Question: Given the schedule below, what is the maximum total time (in minutes) a person can spend in lectures? All time nodes are integer multiples of 10 minutes.
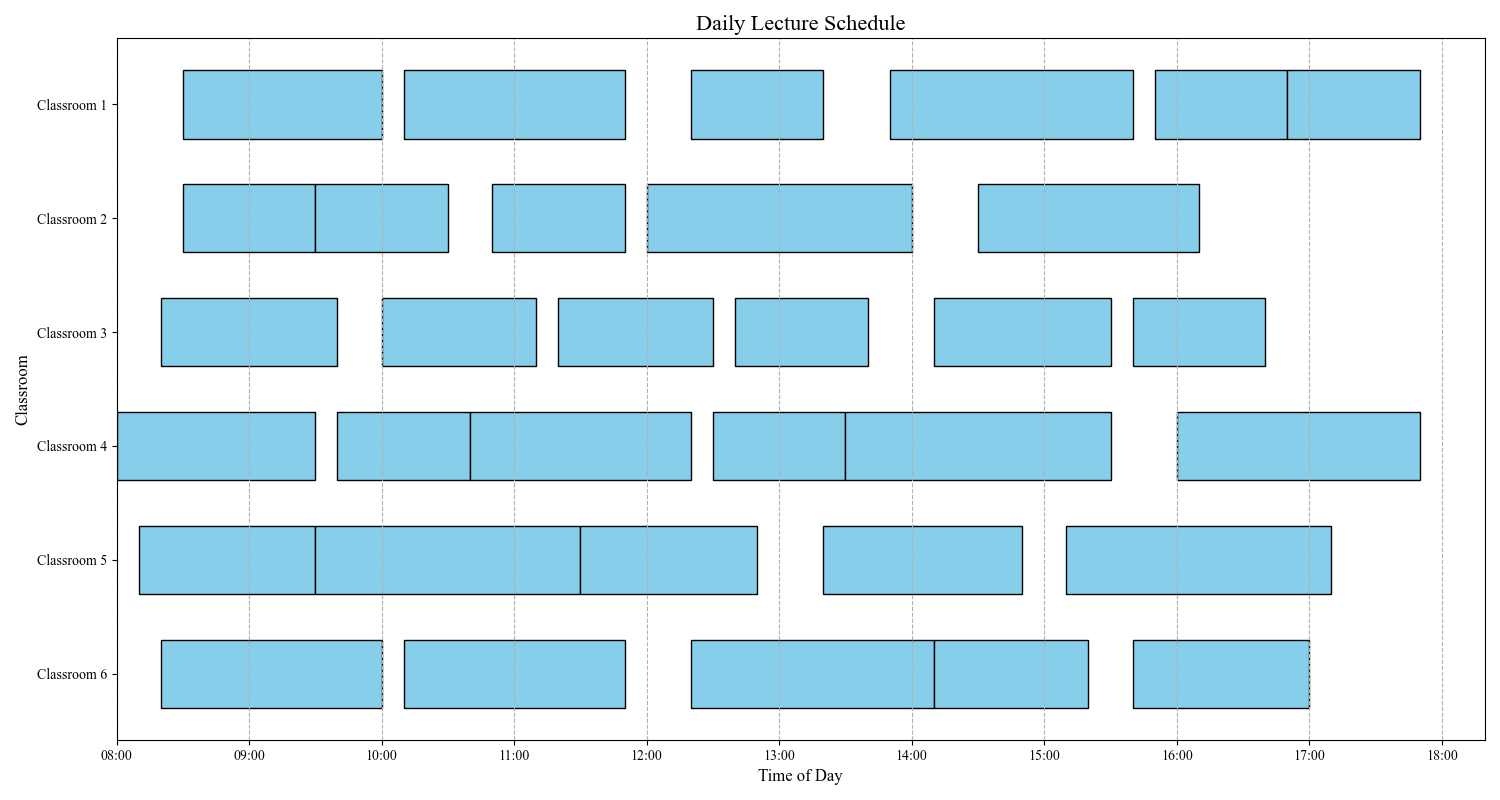
Answer: 560